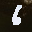
Label: 6